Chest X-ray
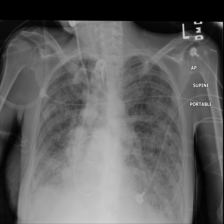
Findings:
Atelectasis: negative
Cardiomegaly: negative
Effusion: negative
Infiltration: negative
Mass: negative
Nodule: positive
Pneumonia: negative
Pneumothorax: negative
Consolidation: negative
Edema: negative
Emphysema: negative
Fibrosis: negative
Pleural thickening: negative
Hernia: negative